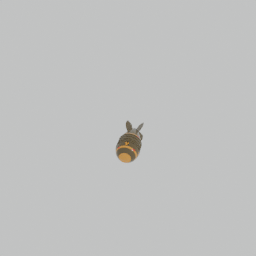
Label: tools